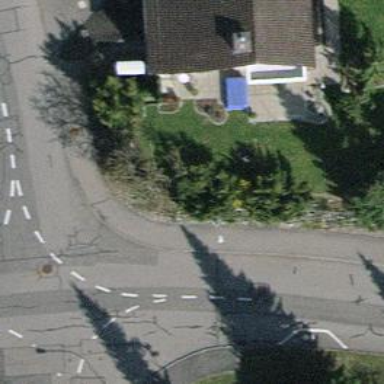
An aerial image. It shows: Sidewalk along the footway.